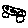
Label: car